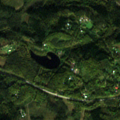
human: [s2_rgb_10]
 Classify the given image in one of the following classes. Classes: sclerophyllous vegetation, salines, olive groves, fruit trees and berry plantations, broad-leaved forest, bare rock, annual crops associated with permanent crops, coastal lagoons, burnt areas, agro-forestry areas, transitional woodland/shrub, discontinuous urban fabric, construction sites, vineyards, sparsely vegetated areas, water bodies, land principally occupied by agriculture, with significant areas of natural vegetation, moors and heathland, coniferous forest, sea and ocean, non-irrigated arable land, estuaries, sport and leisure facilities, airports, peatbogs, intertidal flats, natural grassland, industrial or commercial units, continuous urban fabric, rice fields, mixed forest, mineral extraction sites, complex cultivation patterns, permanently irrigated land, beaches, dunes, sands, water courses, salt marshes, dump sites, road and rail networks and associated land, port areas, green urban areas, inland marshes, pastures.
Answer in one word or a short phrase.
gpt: broad-leaved forest, mixed forest, transitional woodland/shrub